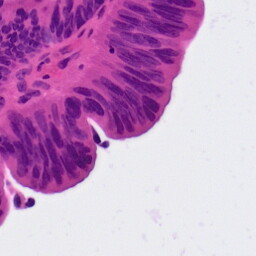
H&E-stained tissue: Colon